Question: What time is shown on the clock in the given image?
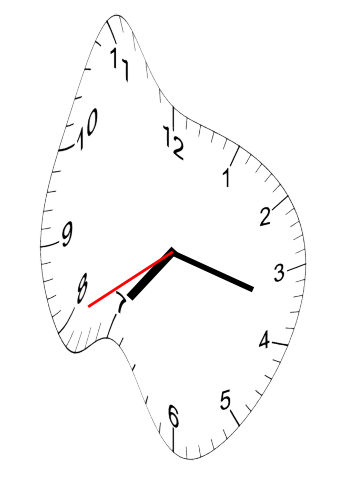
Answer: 07:17:40